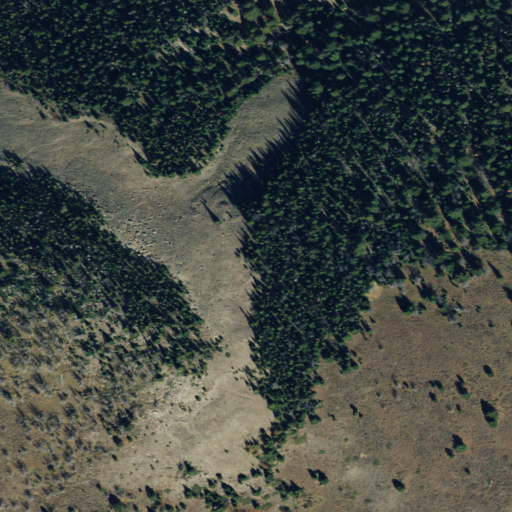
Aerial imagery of mountain in Montana named Patchtop Mountain containing evergreen forest and shrub